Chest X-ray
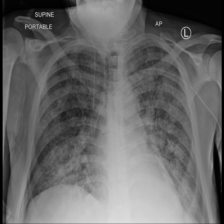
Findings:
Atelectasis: negative
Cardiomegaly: positive
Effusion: negative
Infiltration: positive
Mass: negative
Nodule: negative
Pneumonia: negative
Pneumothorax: negative
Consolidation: negative
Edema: negative
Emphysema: negative
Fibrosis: negative
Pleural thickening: negative
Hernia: negative